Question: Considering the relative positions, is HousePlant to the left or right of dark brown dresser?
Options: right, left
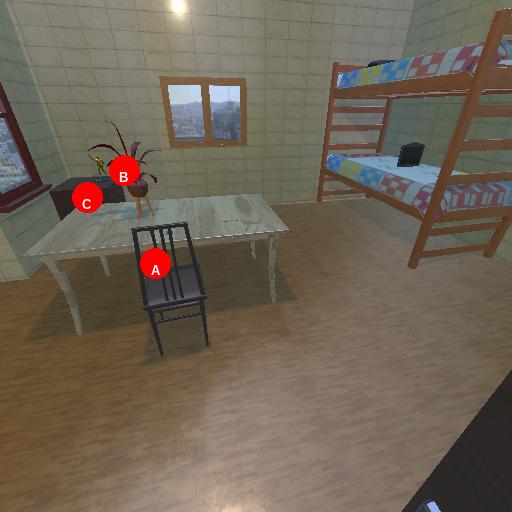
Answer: right